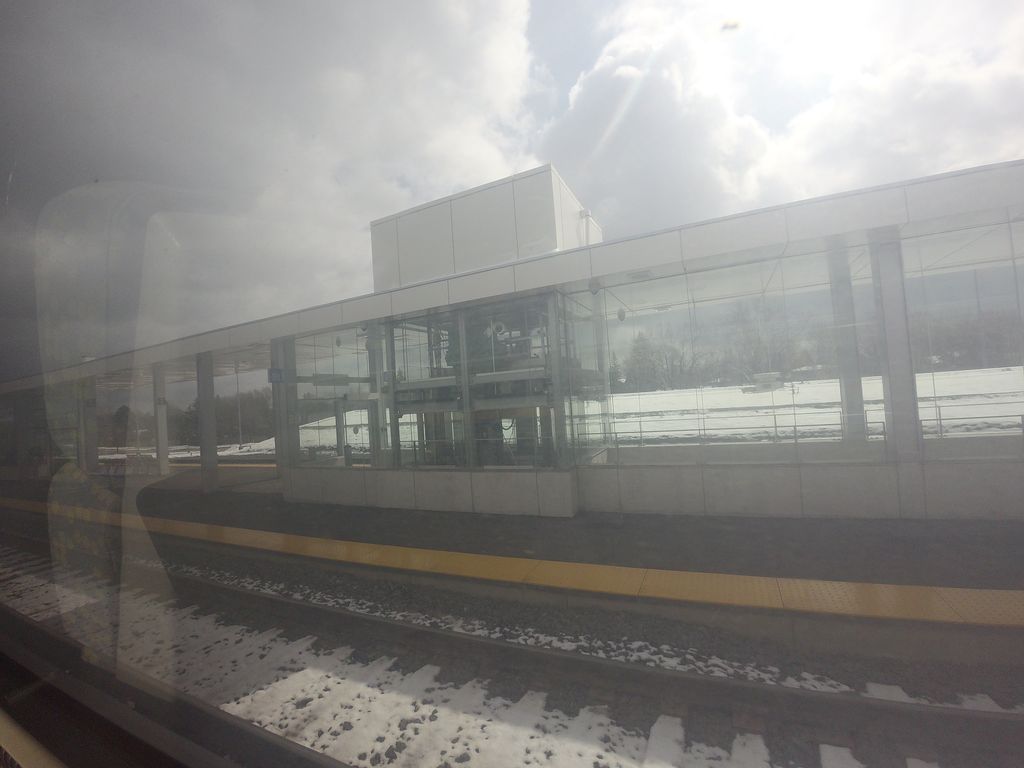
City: toronto